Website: crate-barrel
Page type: address-validator
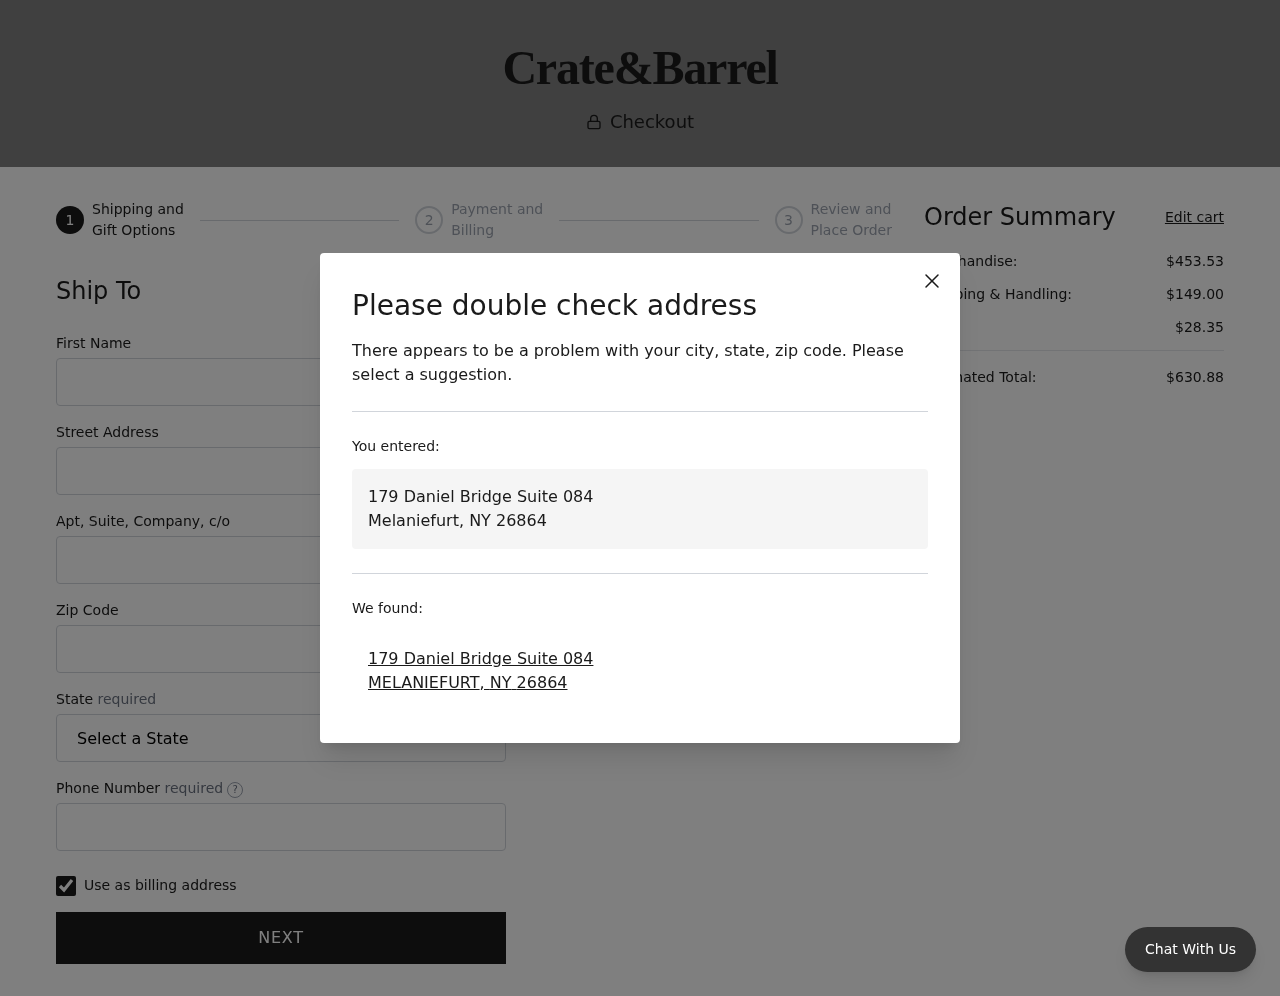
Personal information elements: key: PII_CITY
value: Melaniefurt
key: PII_CITY
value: MELANIEFURT
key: PII_FIRSTNAME
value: Cynthia
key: PII_PHONE
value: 6142057120
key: PII_POSTCODE
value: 26864
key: PII_STATE
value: New York
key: PII_STATE_ABBR
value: NY
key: PII_STREET
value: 179 Daniel Bridge Suite 084
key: PII_STREET2
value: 899 Robert Rapid Apt. 068
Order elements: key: ORDER_SUBTOTAL
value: $453.53
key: ORDER_SHIPPING_COST
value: $149.00
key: ORDER_TAX
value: $28.35
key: ORDER_TOTAL
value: $630.88